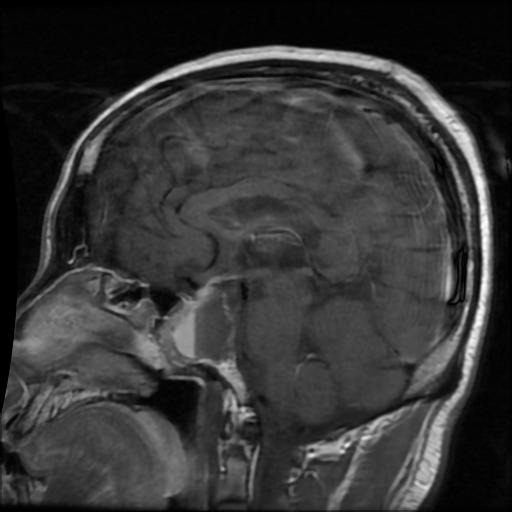
Label: pituitary